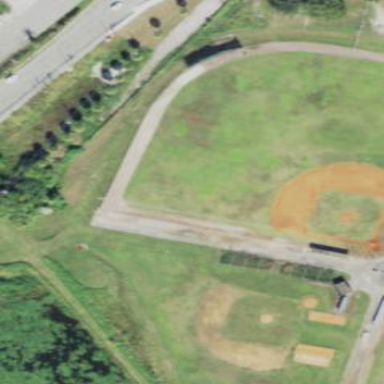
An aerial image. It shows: Baseball pitch for leisure and sports activities.